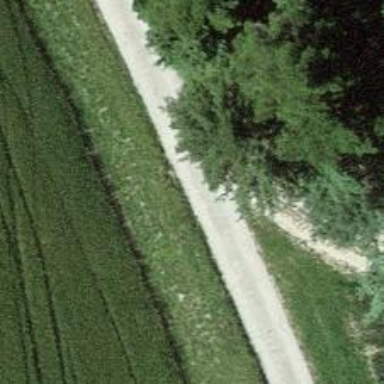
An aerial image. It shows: Track road with grade3 tracktype.